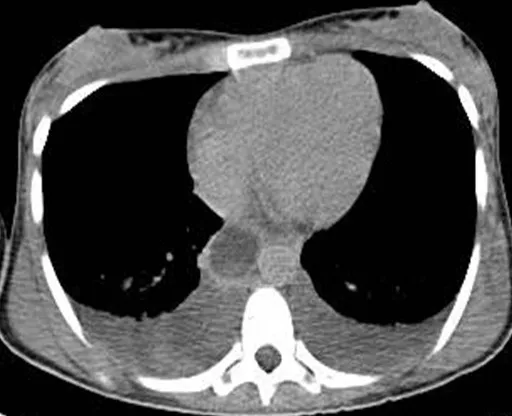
Axial CT scan showing hypo attenuated tumor thrombus in the inferior vena cava and bilateral pleural effusion.
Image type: radiology (ct)